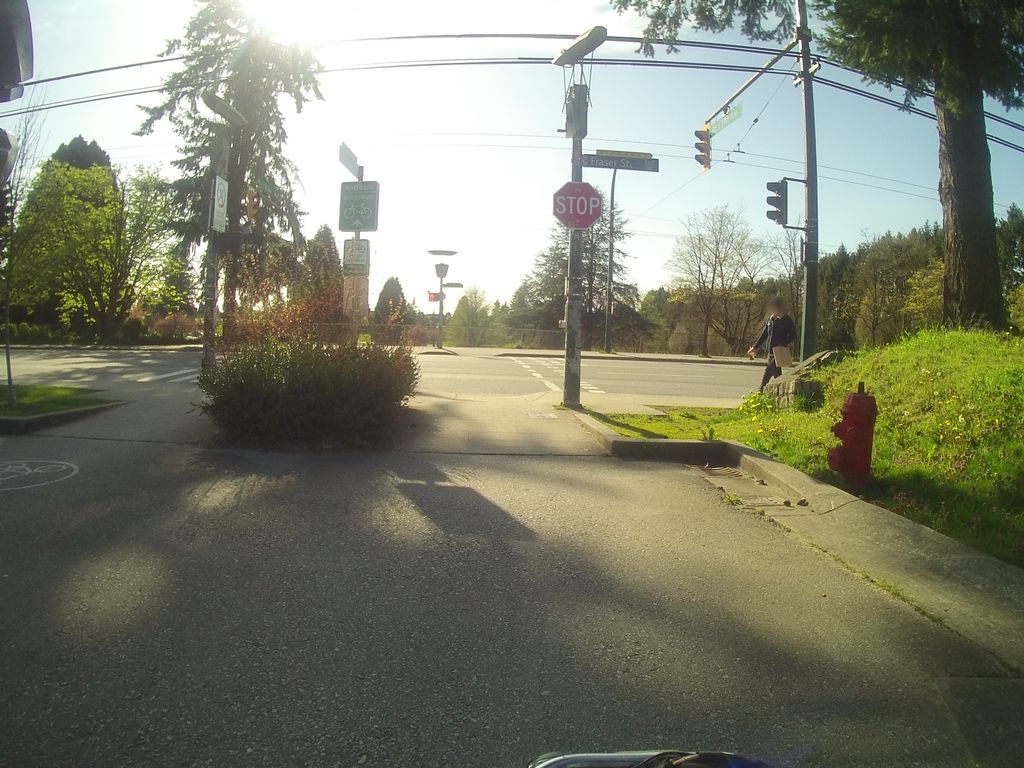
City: vancouver